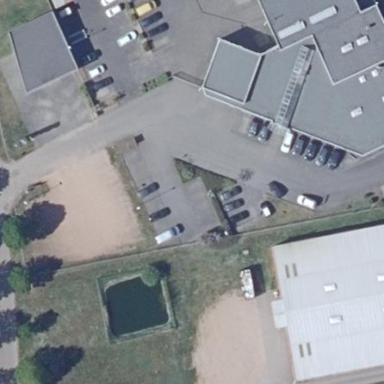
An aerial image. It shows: Parking area with surface.